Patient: sex F, age 33
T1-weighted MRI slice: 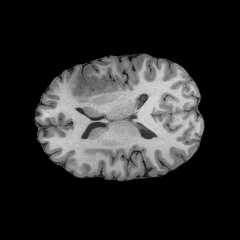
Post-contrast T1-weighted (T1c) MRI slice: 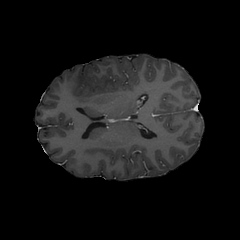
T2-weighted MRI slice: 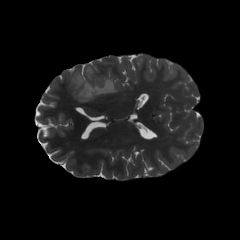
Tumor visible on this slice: yes
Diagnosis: Astrocytoma, IDH-mutant
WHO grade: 2